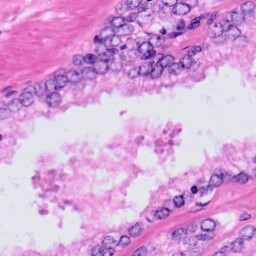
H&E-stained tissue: Prostate